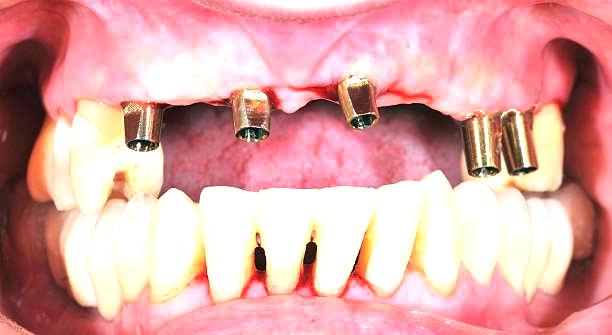
Condition: hypodontia